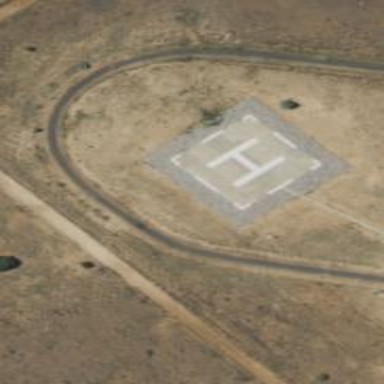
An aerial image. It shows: Image of helipad at airport.